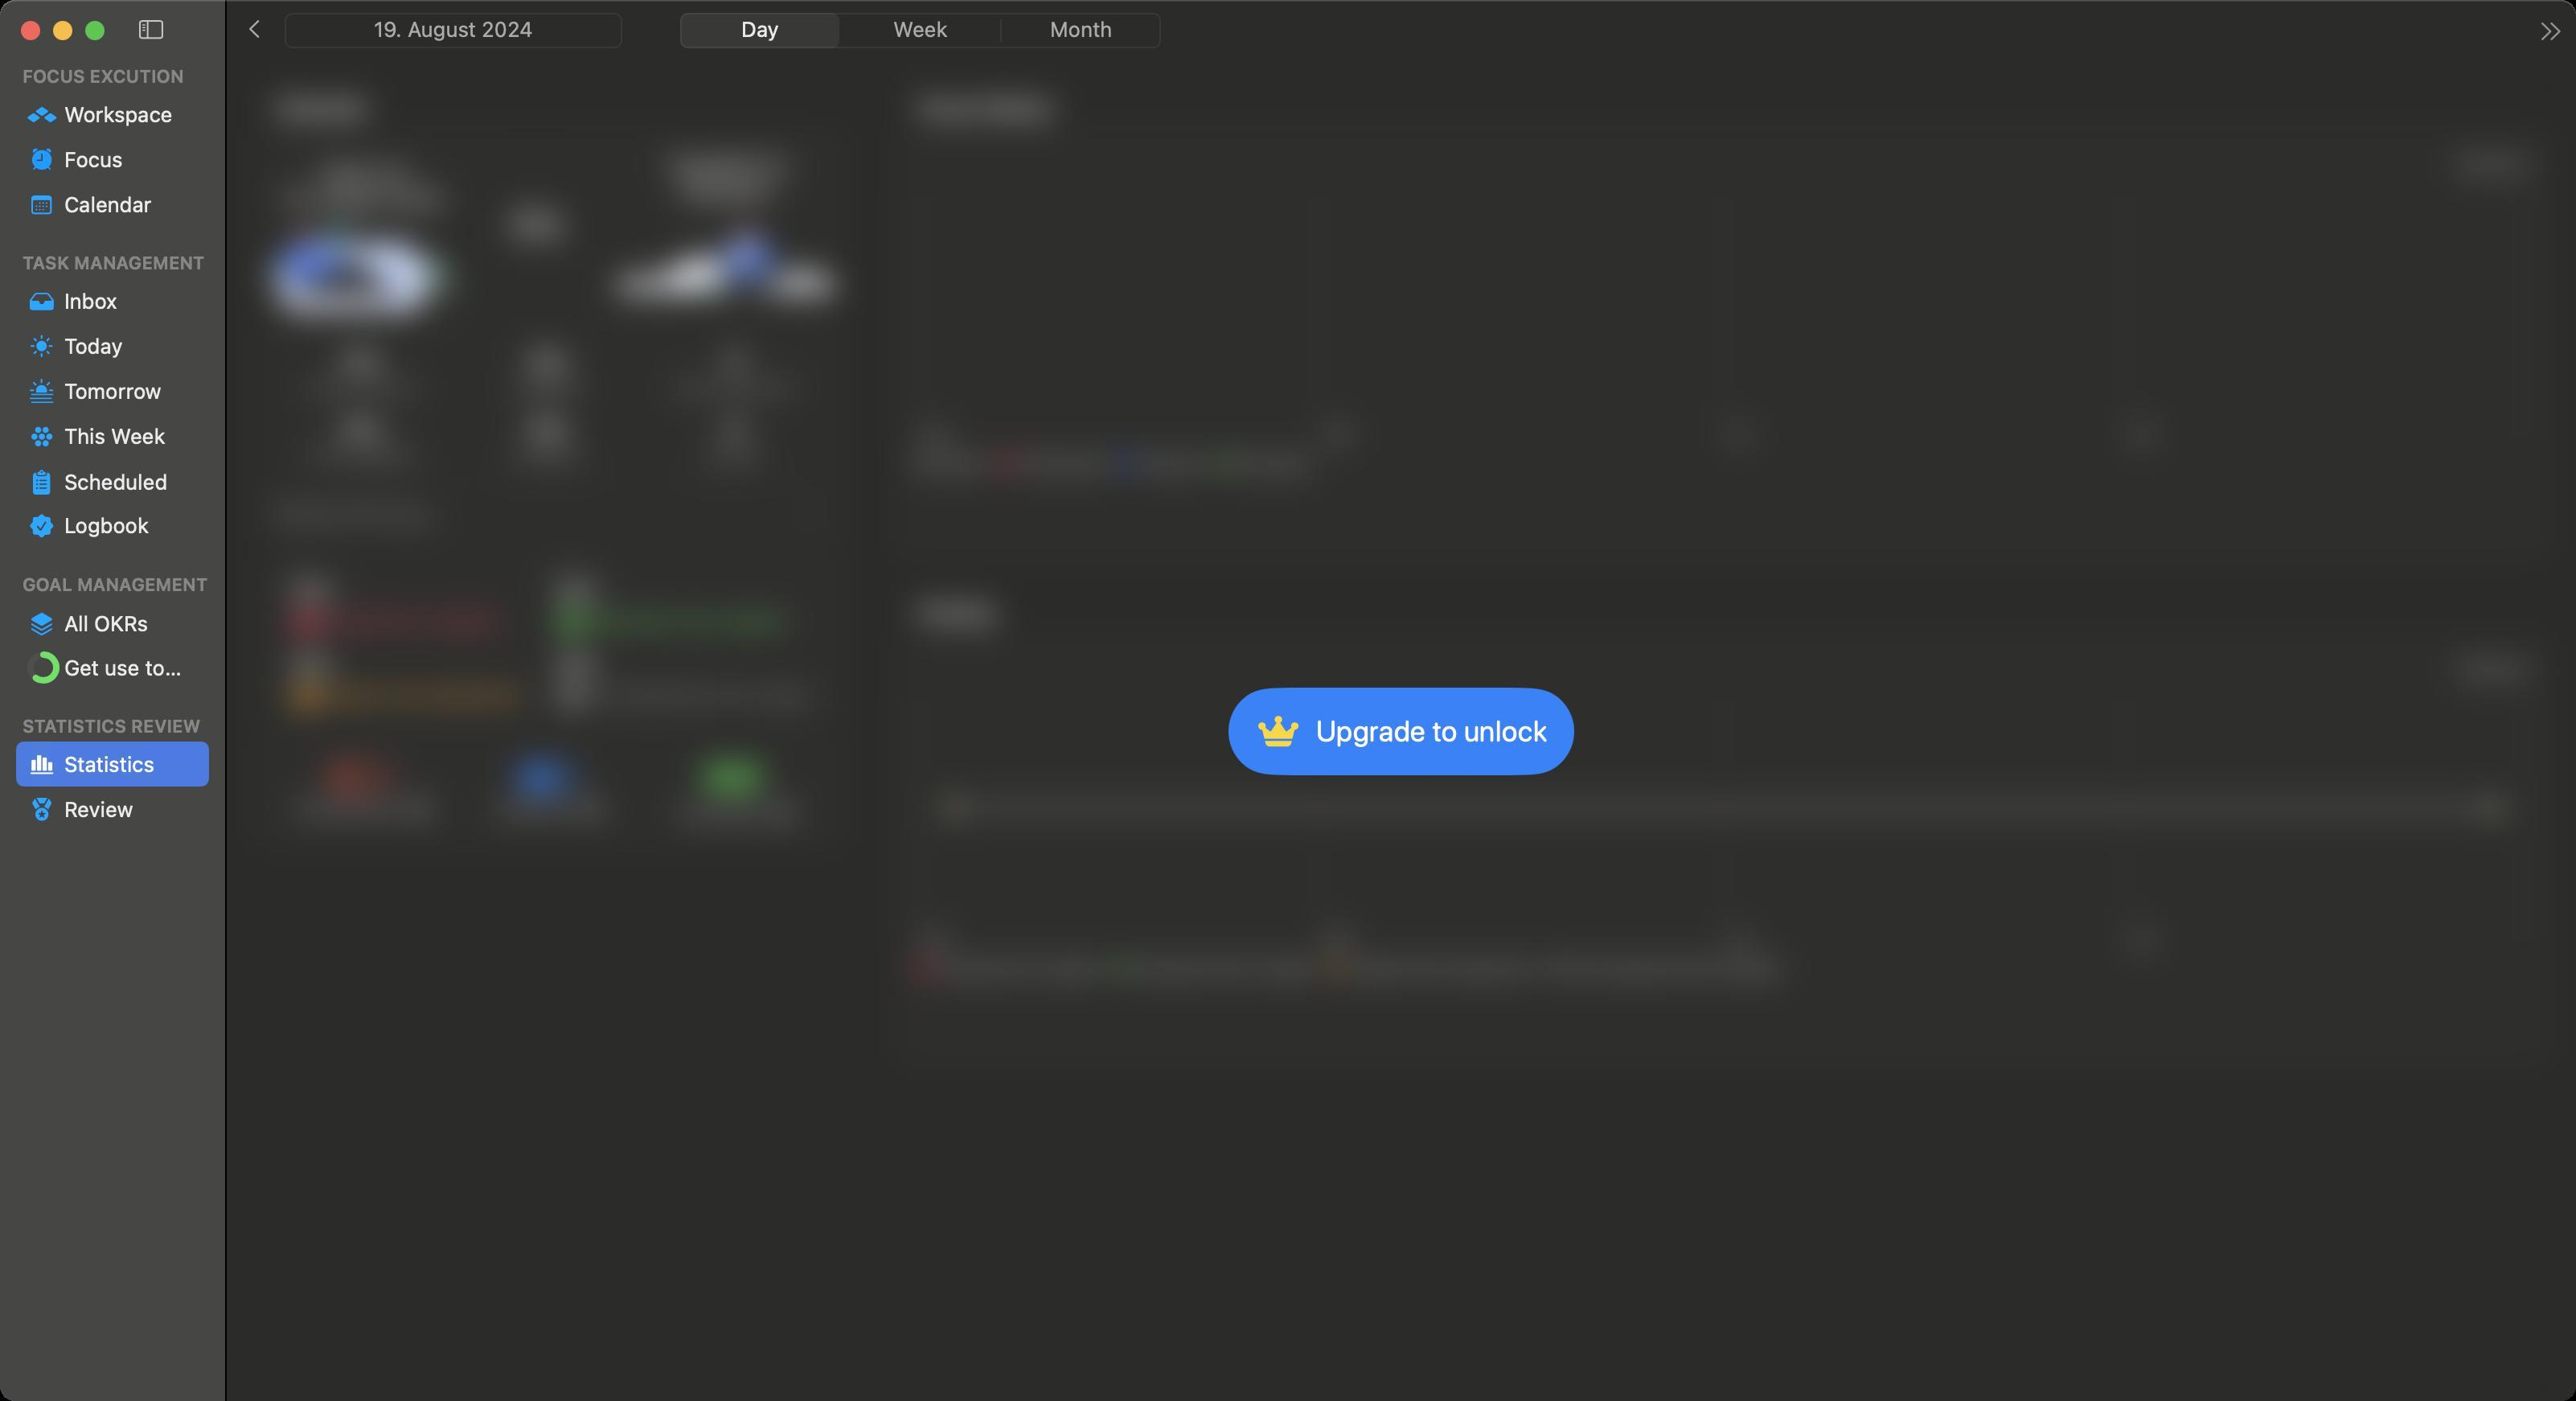
Accessibility tree:
{"name": "OrderOkr", "role": "AXWindow", "description": null, "role_description": "standard window", "value": null, "position": "10.00;122.00", "size": "1602;871", "children": [{"name": null, "role": "AXGroup", "description": null, "role_description": "group", "value": null, "position": "0.00;0.00", "size": "1602;871", "children": [{"name": null, "role": "AXSplitGroup", "description": null, "role_description": "split group", "value": null, "position": "0.00;0.00", "size": "1602;871", "children": [{"name": null, "role": "AXGroup", "description": null, "role_description": "group", "value": null, "position": "0.00;0.00", "size": "140;871", "children": [{"name": null, "role": "AXScrollArea", "description": null, "role_description": "scroll area", "value": null, "position": "0.00;38.00", "size": "140;833", "children": [{"name": null, "role": "AXOutline", "description": "Sidebar", "role_description": "outline", "value": null, "position": "0.00;38.00", "size": "140;833", "children": [{"name": null, "role": "AXRow", "description": null, "role_description": "outline row", "value": null, "position": "0.00;38.00", "size": "140;19", "children": [{"name": null, "role": "AXCell", "description": null, "role_description": "cell", "value": null, "position": "10.00;38.00", "size": "120;19", "children": [{"name": null, "role": "AXGroup", "description": null, "role_description": "group", "value": null, "position": "14.00;38.00", "size": "124;19", "children": [{"name": null, "role": "AXHeading", "description": "FOCUS EXCUTION", "role_description": "heading", "value": null, "position": "14.00;40.50", "size": "100;14", "children": []}]}]}]}, {"name": null, "role": "AXRow", "description": null, "role_description": "outline row", "value": null, "position": "0.00;57.00", "size": "140;28", "children": [{"name": null, "role": "AXCell", "description": null, "role_description": "cell", "value": null, "position": "10.00;57.00", "size": "120;28", "children": [{"name": null, "role": "AXButton", "description": "Workspace", "role_description": "button", "value": null, "position": "17.00;63.00", "size": "90;16", "children": []}]}]}, {"name": null, "role": "AXRow", "description": null, "role_description": "outline row", "value": null, "position": "0.00;85.00", "size": "140;28", "children": [{"name": null, "role": "AXCell", "description": null, "role_description": "cell", "value": null, "position": "10.00;85.00", "size": "120;28", "children": [{"name": null, "role": "AXButton", "description": "Focus", "role_description": "button", "value": null, "position": "20.00;91.04", "size": "56;16", "children": []}]}]}, {"name": null, "role": "AXRow", "description": null, "role_description": "outline row", "value": null, "position": "0.00;113.00", "size": "140;28", "children": [{"name": null, "role": "AXCell", "description": null, "role_description": "cell", "value": null, "position": "10.00;113.00", "size": "120;28", "children": [{"name": null, "role": "AXButton", "description": "Calendar", "role_description": "button", "value": null, "position": "19.50;119.00", "size": "75;16", "children": []}]}]}, {"name": null, "role": "AXRow", "description": null, "role_description": "outline row", "value": null, "position": "0.00;154.00", "size": "140;19", "children": [{"name": null, "role": "AXCell", "description": null, "role_description": "cell", "value": null, "position": "10.00;154.00", "size": "120;19", "children": [{"name": null, "role": "AXGroup", "description": null, "role_description": "group", "value": null, "position": "14.00;154.00", "size": "124;19", "children": [{"name": null, "role": "AXHeading", "description": "TASK MANAGEMENT", "role_description": "heading", "value": null, "position": "14.00;156.50", "size": "114;14", "children": []}]}]}]}, {"name": null, "role": "AXRow", "description": null, "role_description": "outline row", "value": null, "position": "0.00;173.00", "size": "140;28", "children": [{"name": null, "role": "AXCell", "description": null, "role_description": "cell", "value": null, "position": "10.00;173.00", "size": "120;28", "children": [{"name": null, "role": "AXButton", "description": "Inbox", "role_description": "button", "value": null, "position": "18.50;179.00", "size": "54;16", "children": []}]}]}, {"name": null, "role": "AXRow", "description": null, "role_description": "outline row", "value": null, "position": "0.00;201.00", "size": "140;28", "children": [{"name": null, "role": "AXCell", "description": null, "role_description": "cell", "value": null, "position": "10.00;201.00", "size": "120;28", "children": [{"name": null, "role": "AXButton", "description": "Today", "role_description": "button", "value": null, "position": "19.00;206.79", "size": "58;16", "children": []}]}]}, {"name": null, "role": "AXRow", "description": null, "role_description": "outline row", "value": null, "position": "0.00;229.00", "size": "140;28", "children": [{"name": null, "role": "AXCell", "description": null, "role_description": "cell", "value": null, "position": "10.00;229.00", "size": "120;28", "children": [{"name": null, "role": "AXButton", "description": "Tomorrow", "role_description": "button", "value": null, "position": "18.50;234.83", "size": "82;16", "children": []}]}]}, {"name": null, "role": "AXRow", "description": null, "role_description": "outline row", "value": null, "position": "0.00;257.00", "size": "140;28", "children": [{"name": null, "role": "AXCell", "description": null, "role_description": "cell", "value": null, "position": "10.00;257.00", "size": "120;28", "children": [{"name": null, "role": "AXButton", "description": "This Week", "role_description": "button", "value": null, "position": "19.50;263.00", "size": "84;16", "children": []}]}]}, {"name": null, "role": "AXRow", "description": null, "role_description": "outline row", "value": null, "position": "0.00;285.00", "size": "140;28", "children": [{"name": null, "role": "AXCell", "description": null, "role_description": "cell", "value": null, "position": "10.00;285.00", "size": "120;28", "children": [{"name": null, "role": "AXButton", "description": "Scheduled", "role_description": "button", "value": null, "position": "20.50;291.00", "size": "84;16", "children": []}]}]}, {"name": null, "role": "AXRow", "description": null, "role_description": "outline row", "value": null, "position": "0.00;313.00", "size": "140;28", "children": [{"name": null, "role": "AXCell", "description": null, "role_description": "cell", "value": null, "position": "10.00;313.00", "size": "120;28", "children": [{"name": null, "role": "AXButton", "description": "Logbook", "role_description": "button", "value": null, "position": "18.50;318.58", "size": "74;16", "children": []}]}]}, {"name": null, "role": "AXRow", "description": null, "role_description": "outline row", "value": null, "position": "0.00;354.00", "size": "140;19", "children": [{"name": null, "role": "AXCell", "description": null, "role_description": "cell", "value": null, "position": "10.00;354.00", "size": "120;19", "children": [{"name": null, "role": "AXGroup", "description": null, "role_description": "group", "value": null, "position": "14.00;354.00", "size": "124;19", "children": [{"name": null, "role": "AXHeading", "description": "GOAL MANAGEMENT", "role_description": "heading", "value": null, "position": "14.00;356.50", "size": "116;14", "children": []}]}]}]}, {"name": null, "role": "AXRow", "description": null, "role_description": "outline row", "value": null, "position": "0.00;373.00", "size": "140;28", "children": [{"name": null, "role": "AXCell", "description": null, "role_description": "cell", "value": null, "position": "10.00;373.00", "size": "120;28", "children": [{"name": null, "role": "AXButton", "description": "All OKRs", "role_description": "button", "value": null, "position": "18.00;379.33", "size": "74;16", "children": []}]}]}, {"name": null, "role": "AXRow", "description": null, "role_description": "outline row", "value": null, "position": "0.00;401.00", "size": "140;28", "children": [{"name": null, "role": "AXCell", "description": null, "role_description": "cell", "value": null, "position": "10.00;401.00", "size": "120;28", "children": [{"name": null, "role": "AXButton", "description": "Get use to 【OrderOkr】 Workflow", "role_description": "button", "value": null, "position": "17.00;405.00", "size": "96;20", "children": []}]}]}, {"name": null, "role": "AXRow", "description": null, "role_description": "outline row", "value": null, "position": "0.00;442.00", "size": "140;19", "children": [{"name": null, "role": "AXCell", "description": null, "role_description": "cell", "value": null, "position": "10.00;442.00", "size": "120;19", "children": [{"name": null, "role": "AXGroup", "description": null, "role_description": "group", "value": null, "position": "14.00;442.00", "size": "124;19", "children": [{"name": null, "role": "AXHeading", "description": "STATISTICS REVIEW", "role_description": "heading", "value": null, "position": "14.00;444.50", "size": "111;14", "children": []}]}]}]}, {"name": null, "role": "AXRow", "description": null, "role_description": "outline row", "value": null, "position": "0.00;461.00", "size": "140;28", "children": [{"name": null, "role": "AXCell", "description": null, "role_description": "cell", "value": null, "position": "10.00;461.00", "size": "120;28", "children": [{"name": null, "role": "AXButton", "description": "Statistics", "role_description": "button", "value": null, "position": "19.00;467.00", "size": "78;16", "children": []}]}]}, {"name": null, "role": "AXRow", "description": null, "role_description": "outline row", "value": null, "position": "0.00;489.00", "size": "140;28", "children": [{"name": null, "role": "AXCell", "description": null, "role_description": "cell", "value": null, "position": "10.00;489.00", "size": "120;28", "children": [{"name": null, "role": "AXButton", "description": "Review", "role_description": "button", "value": null, "position": "20.00;494.83", "size": "63;16", "children": []}]}]}, {"name": null, "role": "AXColumn", "description": null, "role_description": "column", "value": null, "position": "10.00;38.00", "size": "120;833", "children": []}]}]}]}, {"name": null, "role": "AXSplitter", "description": null, "role_description": "splitter", "value": 140.0, "position": "140.00;38.00", "size": "1;833", "children": []}, {"name": null, "role": "AXGroup", "description": null, "role_description": "group", "value": null, "position": "141.00;0.00", "size": "1461;871", "children": [{"name": null, "role": "AXScrollArea", "description": null, "role_description": "scroll area", "value": null, "position": "141.00;39.00", "size": "400;832", "children": [{"name": null, "role": "AXHeading", "description": "Calendar", "role_description": "heading", "value": null, "position": "171.00;59.00", "size": "58;16", "children": []}, {"name": null, "role": "AXGroup", "description": null, "role_description": "group", "value": null, "position": "158.00;83.00", "size": "366;116", "children": [{"name": null, "role": "AXStaticText", "description": null, "role_description": "text", "value": "Week 34", "position": "199.25;100.00", "size": "54;16", "children": []}, {"name": null, "role": "AXStaticText", "description": null, "role_description": "text", "value": "19. August 2024", "position": "176.50;116.00", "size": "99;16", "children": []}, {"name": null, "role": "AXImage", "description": "stayReading", "role_description": "image", "value": null, "position": "171.00;137.50", "size": "110;55", "children": []}, {"name": null, "role": "AXStaticText", "description": null, "role_description": "text", "value": "0%", "position": "317.75;127.00", "size": "32;26", "children": []}, {"name": null, "role": "AXStaticText", "description": null, "role_description": "text", "value": "Target/", "position": "414.25;95.00", "size": "42;16", "children": []}, {"name": null, "role": "AXStaticText", "description": null, "role_description": "text", "value": "6 Hrs", "position": "456.75;95.00", "size": "33;16", "children": []}, {"name": null, "role": "AXStaticText", "description": null, "role_description": "text", "value": "Done/", "position": "424.25;111.00", "size": "36;16", "children": []}, {"name": null, "role": "AXStaticText", "description": null, "role_description": "text", "value": "0m", "position": "460.25;111.00", "size": "20;16", "children": []}, {"name": null, "role": "AXImage", "description": "sitreading", "role_description": "image", "value": null, "position": "383.00;135.00", "size": "138;50", "children": []}]}, {"name": null, "role": "AXGroup", "description": null, "role_description": "group", "value": null, "position": "158.00;203.00", "size": "366;138", "children": [{"name": null, "role": "AXStaticText", "description": null, "role_description": "text", "value": "0m", "position": "213.25;215.00", "size": "24;19", "children": []}, {"name": null, "role": "AXStaticText", "description": null, "role_description": "text", "value": "TOTAL FOCUS", "position": "190.00;235.50", "size": "70;13", "children": []}, {"name": null, "role": "AXStaticText", "description": null, "role_description": "text", "value": "0m", "position": "329.25;215.00", "size": "24;19", "children": []}, {"name": null, "role": "AXStaticText", "description": null, "role_description": "text", "value": "AVG/DAY", "position": "319.25;235.50", "size": "44;13", "children": []}, {"name": null, "role": "AXStaticText", "description": null, "role_description": "text", "value": "0", "position": "452.00;215.00", "size": "10;19", "children": []}, {"name": null, "role": "AXStaticText", "description": null, "role_description": "text", "value": "FOCUS COUNT", "position": "419.75;235.50", "size": "74;13", "children": []}, {"name": null, "role": "AXStaticText", "description": null, "role_description": "text", "value": "0m", "position": "213.25;256.50", "size": "24;19", "children": []}, {"name": null, "role": "AXStaticText", "description": null, "role_description": "text", "value": "TOTAL BREAK", "position": "191.00;277.00", "size": "68;13", "children": []}, {"name": null, "role": "AXStaticText", "description": null, "role_description": "text", "value": "0m", "position": "329.25;256.50", "size": "24;19", "children": []}, {"name": null, "role": "AXStaticText", "description": null, "role_description": "text", "value": "AVG/DAY", "position": "319.25;277.00", "size": "44;13", "children": []}, {"name": null, "role": "AXStaticText", "description": null, "role_description": "text", "value": "0", "position": "452.00;256.50", "size": "10;19", "children": []}, {"name": null, "role": "AXStaticText", "description": null, "role_description": "text", "value": "COUNT", "position": "438.50;277.00", "size": "37;13", "children": []}, {"name": null, "role": "AXButton", "description": "Check All Focus", "role_description": "button", "value": null, "position": "161.00;301.00", "size": "360;36", "children": []}]}, {"name": null, "role": "AXGroup", "description": null, "role_description": "group", "value": null, "position": "158.00;345.00", "size": "366;110", "children": [{"name": null, "role": "AXStaticText", "description": null, "role_description": "text", "value": "0m", "position": "181.75;357.00", "size": "25;20", "children": []}, {"name": null, "role": "AXImage", "description": "A Circle", "role_description": "image", "value": null, "position": "183.00;380.00", "size": "14;14", "children": []}, {"name": null, "role": "AXStaticText", "description": null, "role_description": "text", "value": "IMPORTANT & URGENT", "position": "197.75;380.50", "size": "114;13", "children": []}, {"name": null, "role": "AXStaticText", "description": null, "role_description": "text", "value": "0m", "position": "181.75;403.00", "size": "25;20", "children": []}, {"name": null, "role": "AXImage", "description": "C Circle", "role_description": "image", "value": null, "position": "183.00;426.00", "size": "14;14", "children": []}, {"name": null, "role": "AXStaticText", "description": null, "role_description": "text", "value": "URGENT NOT IMPORTANT", "position": "197.75;426.50", "size": "128;13", "children": []}, {"name": null, "role": "AXStaticText", "description": null, "role_description": "text", "value": "0m", "position": "346.50;357.00", "size": "25;20", "children": []}, {"name": null, "role": "AXImage", "description": "B Circle", "role_description": "image", "value": null, "position": "347.50;380.00", "size": "14;14", "children": []}, {"name": null, "role": "AXStaticText", "description": null, "role_description": "text", "value": "IMPORTANT NOT URGENT", "position": "362.50;380.50", "size": "128;13", "children": []}, {"name": null, "role": "AXStaticText", "description": null, "role_description": "text", "value": "0m", "position": "346.50;403.00", "size": "25;20", "children": []}, {"name": null, "role": "AXImage", "description": "d.circle.fill", "role_description": "image", "value": null, "position": "347.50;426.00", "size": "14;14", "children": []}, {"name": null, "role": "AXStaticText", "description": null, "role_description": "text", "value": "NOT IMPORTANT NOT URGENT", "position": "362.50;426.50", "size": "147;13", "children": []}]}, {"name": null, "role": "AXGroup", "description": null, "role_description": "group", "value": null, "position": "158.00;459.00", "size": "366;68", "children": [{"name": null, "role": "AXImage", "description": "battery.25", "role_description": "image", "value": null, "position": "207.00;475.50", "size": "36;17", "children": []}, {"name": null, "role": "AXStaticText", "description": null, "role_description": "text", "value": "Distracted", "position": "184.75;494.25", "size": "63;16", "children": []}, {"name": null, "role": "AXStaticText", "description": null, "role_description": "text", "value": "0", "position": "255.75;493.75", "size": "10;17", "children": []}, {"name": null, "role": "AXImage", "description": "battery.75", "role_description": "image", "value": null, "position": "323.00;475.50", "size": "36;17", "children": []}, {"name": null, "role": "AXStaticText", "description": null, "role_description": "text", "value": "Neutral", "position": "310.00;494.25", "size": "44;16", "children": []}, {"name": null, "role": "AXStaticText", "description": null, "role_description": "text", "value": "0", "position": "362.50;493.75", "size": "10;17", "children": []}, {"name": null, "role": "AXImage", "description": "battery.100.bolt", "role_description": "image", "value": null, "position": "439.00;472.50", "size": "36;22", "children": []}, {"name": null, "role": "AXStaticText", "description": null, "role_description": "text", "value": "Devoted", "position": "422.75;497.00", "size": "51;16", "children": []}, {"name": null, "role": "AXStaticText", "description": null, "role_description": "text", "value": "0", "position": "481.75;496.50", "size": "10;17", "children": []}]}]}, {"name": null, "role": "AXButton", "description": "Upgrade to unlock", "role_description": "button", "value": null, "position": "764.00;427.50", "size": "215;54", "children": []}, {"name": null, "role": "AXScrollArea", "description": null, "role_description": "scroll area", "value": null, "position": "541.00;39.00", "size": "1061;832", "children": [{"name": null, "role": "AXHeading", "description": "Focus Status", "role_description": "heading", "value": null, "position": "571.00;59.00", "size": "84;16", "children": []}, {"name": null, "role": "AXGroup", "description": null, "role_description": "group", "value": null, "position": "558.00;83.00", "size": "1027;264", "children": [{"name": null, "role": "AXGroup", "description": null, "role_description": "group", "value": null, "position": "571.00;95.00", "size": "1001;200", "children": [{"name": null, "role": "AXUnknown", "description": "Aug 19, 2024 at 00:00 to Aug 19, 2024 at 03:00 Neutral", "role_description": null, "value": null, "position": "571.00;117.00", "size": "42;142", "children": []}, {"name": null, "role": "AXUnknown", "description": "Aug 19, 2024 at 21:00 to Aug 20, 2024 at 00:00 Neutral", "role_description": null, "value": null, "position": "1530.29;117.00", "size": "42;142", "children": []}]}, {"name": null, "role": "AXGroup", "description": null, "role_description": "group", "value": null, "position": "571.00;303.00", "size": "1001;30", "children": []}]}, {"name": null, "role": "AXHeading", "description": "Priority", "role_description": "heading", "value": null, "position": "571.00;373.00", "size": "48;16", "children": []}, {"name": null, "role": "AXGroup", "description": null, "role_description": "group", "value": null, "position": "558.00;397.00", "size": "1027;264", "children": [{"name": null, "role": "AXGroup", "description": null, "role_description": "group", "value": null, "position": "571.00;409.00", "size": "1001;200", "children": [{"name": null, "role": "AXUnknown", "description": "Aug 19, 2024 at 00:00 to Aug 19, 2024 at 03:00", "role_description": null, "value": null, "position": "571.00;431.00", "size": "125;142", "children": []}, {"name": null, "role": "AXUnknown", "description": "Aug 19, 2024 at 21:00 to Aug 20, 2024 at 00:00", "role_description": null, "value": null, "position": "1446.88;431.00", "size": "125;142", "children": []}]}, {"name": null, "role": "AXGroup", "description": null, "role_description": "group", "value": null, "position": "571.00;617.00", "size": "1001;30", "children": []}]}]}]}]}]}, {"name": null, "role": "AXGroup", "description": null, "role_description": "group", "value": null, "position": "0.00;0.00", "size": "1602;38", "children": []}, {"name": null, "role": "AXToolbar", "description": null, "role_description": "toolbar", "value": null, "position": "0.00;0.00", "size": "1602;38", "children": [{"name": null, "role": "AXButton", "description": "Hide Sidebar", "role_description": "button", "value": null, "position": "76.00;0.00", "size": "36;38", "children": [{"name": null, "role": "AXButton", "description": "Hide Sidebar", "role_description": "button", "value": null, "position": "85.00;8.00", "size": "18;16", "children": []}]}, {"name": null, "role": "AXButton", "description": "Back", "role_description": "button", "value": null, "position": "145.00;0.00", "size": "28;38", "children": [{"name": null, "role": "AXButton", "description": "Back", "role_description": "button", "value": null, "position": "154.00;9.00", "size": "10;14", "children": []}]}, {"name": null, "role": "AXButton", "description": "19. August 2024", "role_description": "button", "value": null, "position": "173.00;0.00", "size": "218;38", "children": [{"name": null, "role": "AXButton", "description": "19. August 2024", "role_description": "button", "value": null, "position": "182.00;9.00", "size": "200;16", "children": []}]}, {"name": null, "role": "AXButton", "description": null, "role_description": "button", "value": null, "position": "391.00;0.00", "size": "28;38", "children": [{"name": null, "role": "AXButton", "description": null, "role_description": "button", "value": null, "position": "400.00;9.00", "size": "10;14", "children": []}]}, {"name": null, "role": "AXGroup", "description": null, "role_description": "group", "value": null, "position": "419.00;0.00", "size": "308;38", "children": [{"name": null, "role": "AXRadioGroup", "description": "", "role_description": "radio group", "value": "{\n    \"name\": null,\n    \"role\": \"AXRadioButton\",\n    \"description\": \"Day\",\n    \"role_description\": \"radio button\",\n    \"value\": 1,\n    \"position\": \"422.00;7.00\",\n    \"size\": \"101;25\",\n    \"children\": []\n}", "position": "423.00;8.00", "size": "300;22", "children": [{"name": null, "role": "AXRadioButton", "description": "Day", "role_description": "radio button", "value": 1, "position": "422.00;7.00", "size": "101;25", "children": []}, {"name": null, "role": "AXRadioButton", "description": "Week", "role_description": "radio button", "value": 0, "position": "523.00;7.00", "size": "100;25", "children": []}, {"name": null, "role": "AXRadioButton", "description": "Month", "role_description": "radio button", "value": 0, "position": "623.00;7.00", "size": "100;25", "children": []}]}]}, {"name": null, "role": "AXPopUpButton", "description": "more toolbar items", "role_description": "pop up button", "value": null, "position": "1571.00;12.00", "size": "26;14", "children": []}]}, {"name": null, "role": "AXButton", "description": null, "role_description": "close button", "value": null, "position": "12.00;11.00", "size": "14;16", "children": []}, {"name": null, "role": "AXButton", "description": null, "role_description": "full screen button", "value": null, "position": "52.00;11.00", "size": "14;16", "children": [{"name": null, "role": "AXGroup", "description": null, "role_description": "group", "value": null, "position": "52.00;11.00", "size": "14;16", "children": [{"name": null, "role": "AXGroup", "description": null, "role_description": "group", "value": null, "position": "52.00;11.00", "size": "14;16", "children": []}]}]}, {"name": null, "role": "AXButton", "description": null, "role_description": "minimize button", "value": null, "position": "32.00;11.00", "size": "14;16", "children": []}]}